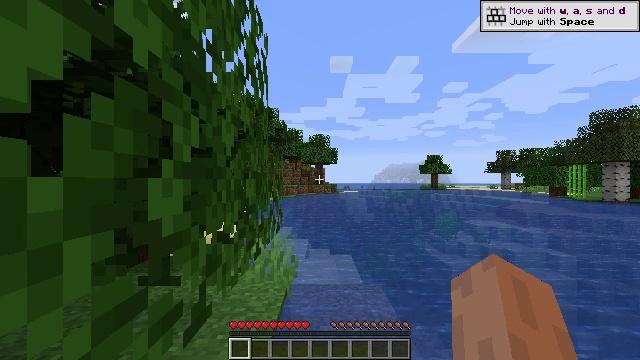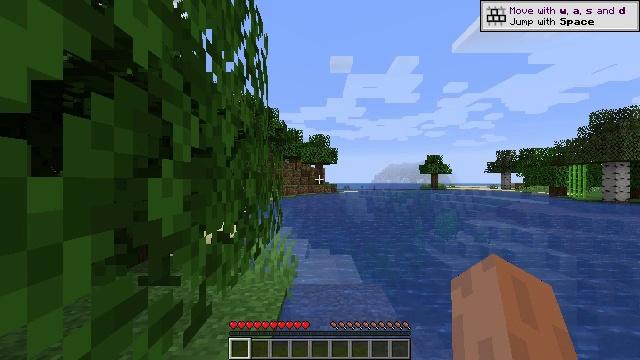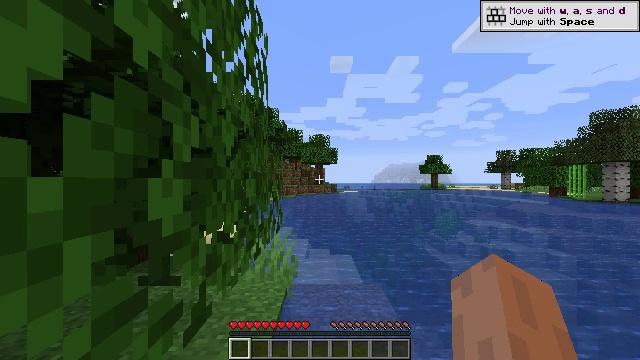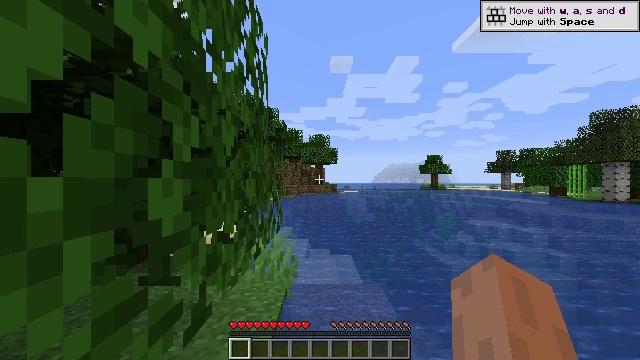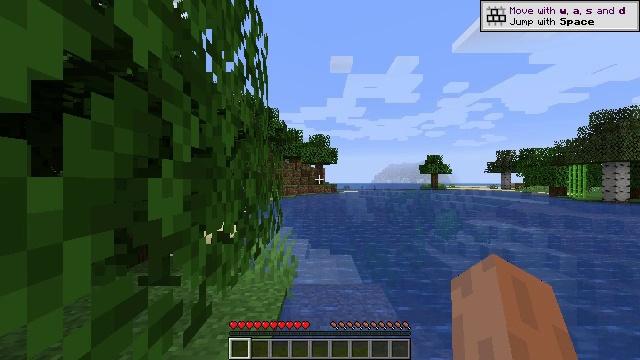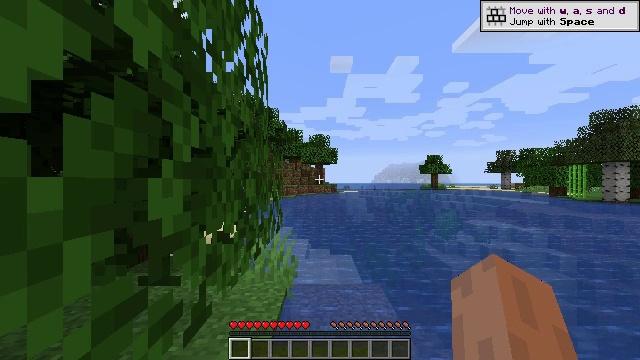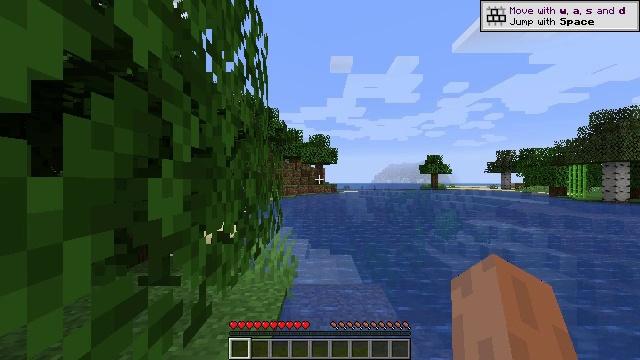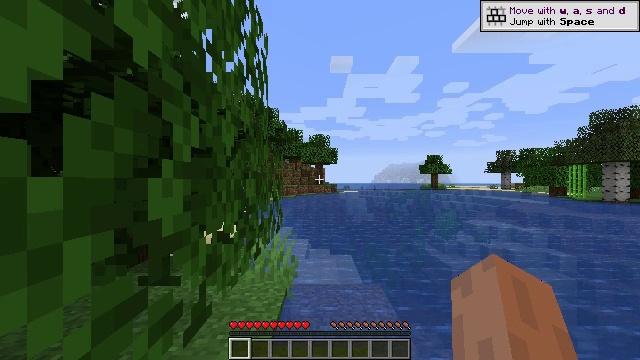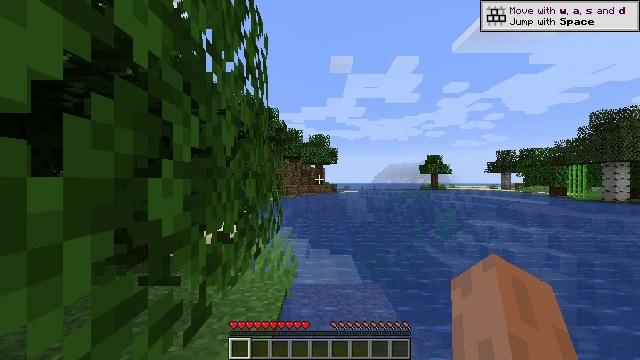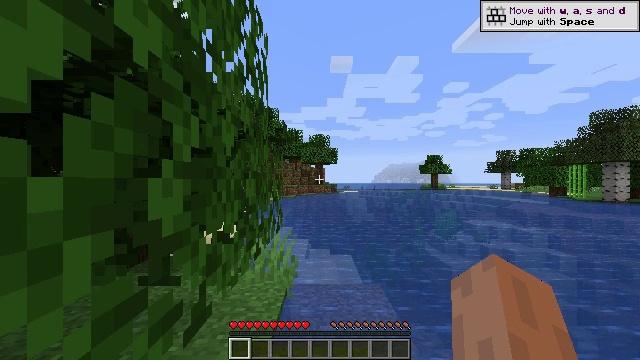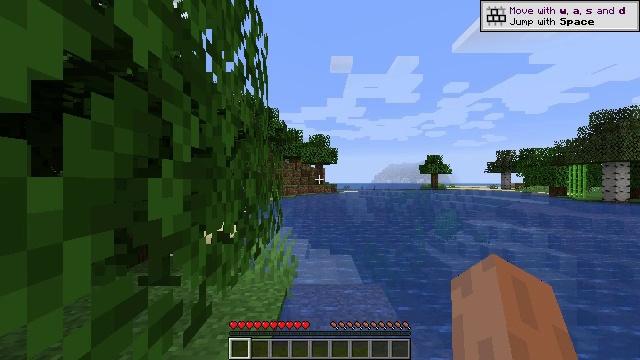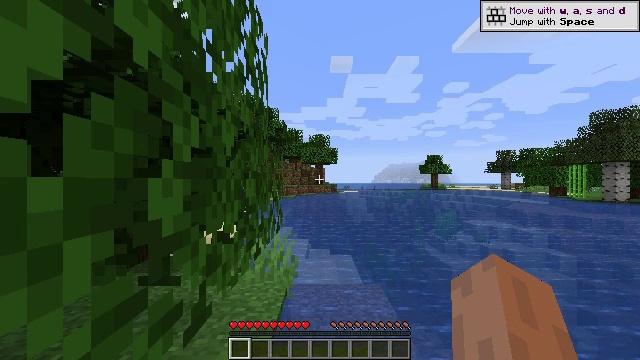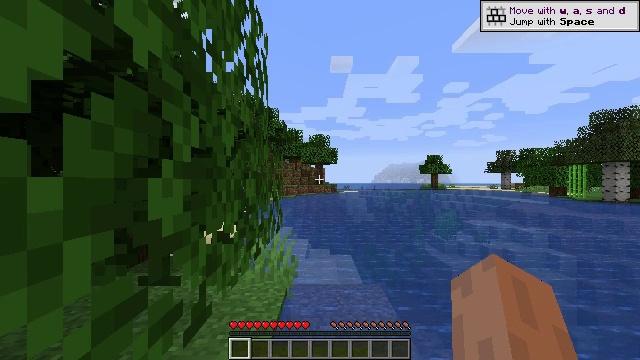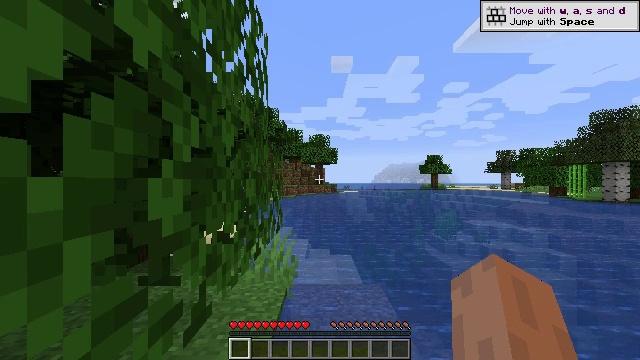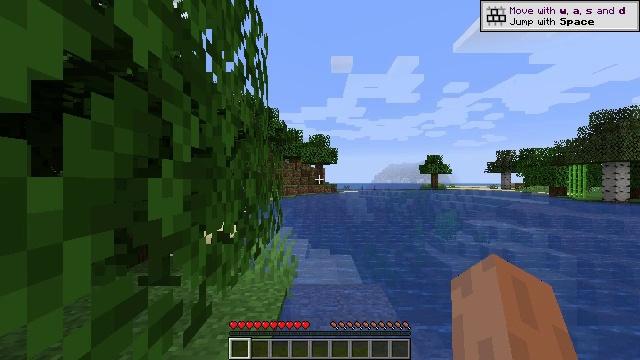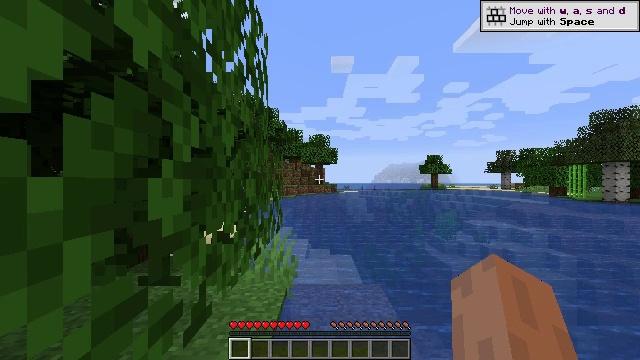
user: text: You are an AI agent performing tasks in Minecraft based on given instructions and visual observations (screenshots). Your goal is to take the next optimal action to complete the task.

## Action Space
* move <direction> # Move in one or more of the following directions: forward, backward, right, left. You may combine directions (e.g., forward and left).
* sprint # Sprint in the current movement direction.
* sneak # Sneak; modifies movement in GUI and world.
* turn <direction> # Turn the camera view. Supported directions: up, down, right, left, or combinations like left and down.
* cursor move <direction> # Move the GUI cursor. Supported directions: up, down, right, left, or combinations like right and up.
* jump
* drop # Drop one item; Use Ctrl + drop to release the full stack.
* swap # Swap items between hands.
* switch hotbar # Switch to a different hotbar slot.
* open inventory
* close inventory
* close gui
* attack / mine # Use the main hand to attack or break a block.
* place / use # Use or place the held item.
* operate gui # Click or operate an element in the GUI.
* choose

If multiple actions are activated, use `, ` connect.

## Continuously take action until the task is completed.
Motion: motion action
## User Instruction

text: Harvest grass block to clear the area.
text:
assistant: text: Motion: no_op
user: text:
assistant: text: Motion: no_op
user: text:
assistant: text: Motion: no_op
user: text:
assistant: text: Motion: no_op
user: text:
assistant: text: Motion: no_op
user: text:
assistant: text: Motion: no_op
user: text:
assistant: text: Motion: no_op
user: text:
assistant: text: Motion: no_op
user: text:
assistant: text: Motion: no_op
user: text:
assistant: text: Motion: no_op
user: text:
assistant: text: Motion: no_op
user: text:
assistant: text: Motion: no_op
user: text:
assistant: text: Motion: no_op
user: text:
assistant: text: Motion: no_op
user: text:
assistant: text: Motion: no_op
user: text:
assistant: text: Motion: no_op
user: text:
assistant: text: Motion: no_op
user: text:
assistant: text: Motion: no_op
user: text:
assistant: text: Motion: no_op
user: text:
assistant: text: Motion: no_op
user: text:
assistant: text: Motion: no_op
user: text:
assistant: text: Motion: no_op
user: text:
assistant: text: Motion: no_op
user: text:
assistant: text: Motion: no_op
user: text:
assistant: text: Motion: no_op
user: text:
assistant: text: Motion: no_op
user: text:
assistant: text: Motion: no_op
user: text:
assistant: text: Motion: no_op
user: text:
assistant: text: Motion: no_op
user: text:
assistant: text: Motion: no_op